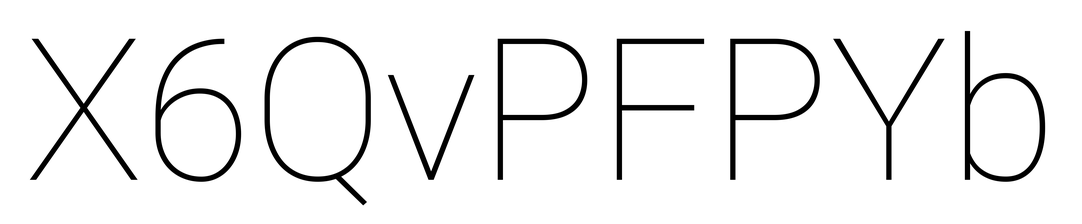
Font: Roboto_Thin